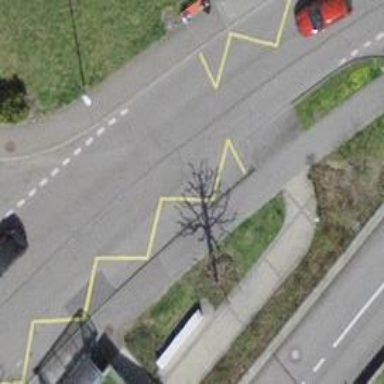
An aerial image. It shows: Asphalt platform for public transport.